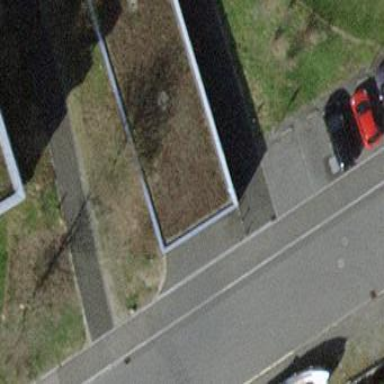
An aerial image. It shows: Gate at parking entrance.